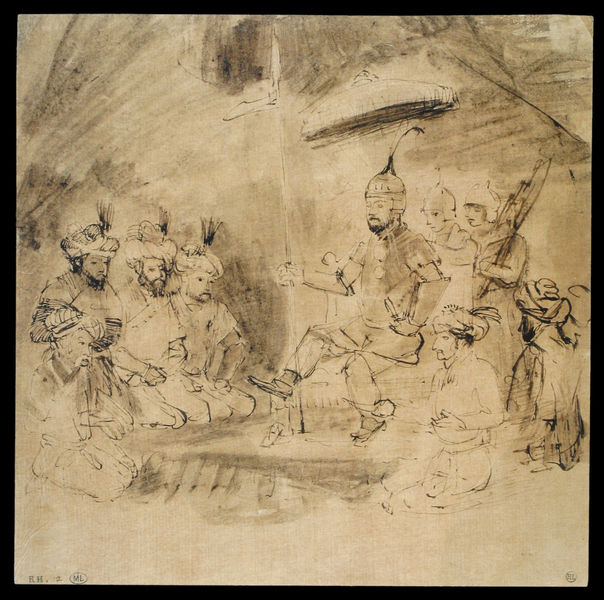
Titel: Der Kaiser Timour auf seinen Thron umringt von seinen Nachkommen
Künstler: Harmensz van Rijn Rembrandt
Institution: Paris, Musée du Louvre, département des Arts graphiques
Schlagwörter: berg, feder, felsen, mann, sitzen, braun, hut, männer, raum, schwarz, skizze, zeichnung, schirm, bart, sitzend, höhle, kreis, krieg, lanze, sandalen, asien, strich, asiatisch, bleistift, helm, entwurf, ritter, rüstung, kniend, knieen, speer, turban, zelt, belistift, türken, mongolen, kelm